Question: I'm having a problem when I try to set one item in my actionbar as always visible and 4 more icons as dropdown items with the following layout:
'''
<?xml version="1.0" encoding="utf-8"?>
<menu xmlns:android="http://schemas.android.com/apk/res/android" >
<item
android:id="@+id/search_movies"
android:icon="@drawable/action_search"
android:showAsAction="always"
android:title="Search"/>
<item
android:id="@+id/movies"
android:icon="@drawable/action_video"
android:showAsAction="collapseActionView"
android:title="Movies"/>
<item
android:id="@+id/theaters"
android:icon="@drawable/action_location_map"
android:showAsAction="collapseActionView"
android:title="Theaters"/>
<item
android:id="@+id/preferences"
android:icon="@drawable/action_settings"
android:showAsAction="collapseActionView"
android:title="Preferences"/>
<item
android:id="@+id/contact"
android:icon="@drawable/action_about"
android:showAsAction="collapseActionView"
android:title="Contact"/>
</menu>
'''
The result is just the first item showing and the rest are not visible, not even as a dropdown. This is using ActionBarSherlock and a 2.3 Android device.
The question is, how can I get the icons to follow this layout:

The problem I had was because when you are using the actionbar with a device that has a "menu" hardware button the 3-dot dropdown does not shows off, the 4 other items are only displayed if you press the menu hardware button. Does anyone knows if this behaviour can be modified?
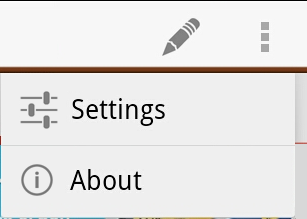
Answer: Hmmm, maybe I misunderstood, but if you wish to places those remaining four items into the overflow action menu (the 3-dot icon) then using 'android:showAsAction="never"' instead of '"collapseActionView"' should do it.
...Tried a couple ways, but this did the trick:
<URL>